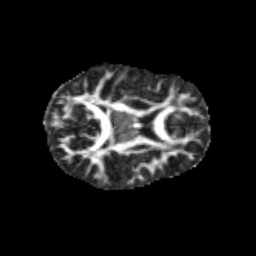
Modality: FA
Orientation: axial
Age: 12
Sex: female
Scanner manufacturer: siemens
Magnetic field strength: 3 T
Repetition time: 3.8 s
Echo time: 0.07 s